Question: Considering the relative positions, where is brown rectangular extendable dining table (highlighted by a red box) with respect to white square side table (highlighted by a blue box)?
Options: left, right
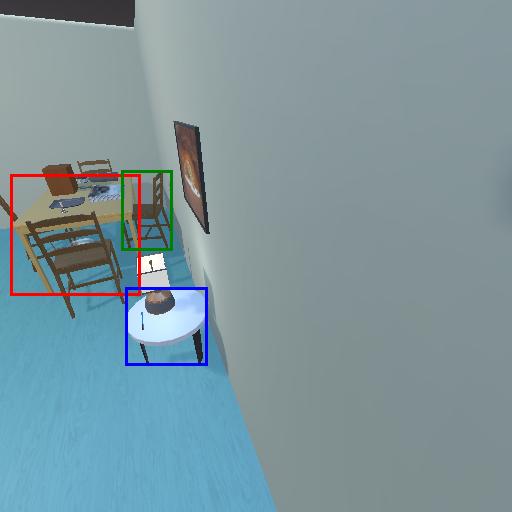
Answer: left